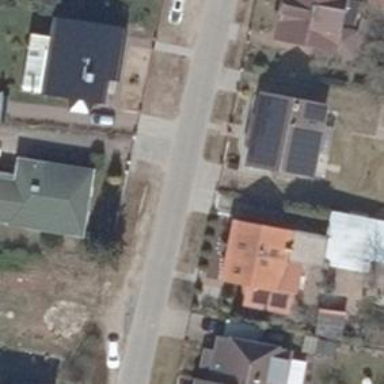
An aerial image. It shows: Driveway.